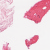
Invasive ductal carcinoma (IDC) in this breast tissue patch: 0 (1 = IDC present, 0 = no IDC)